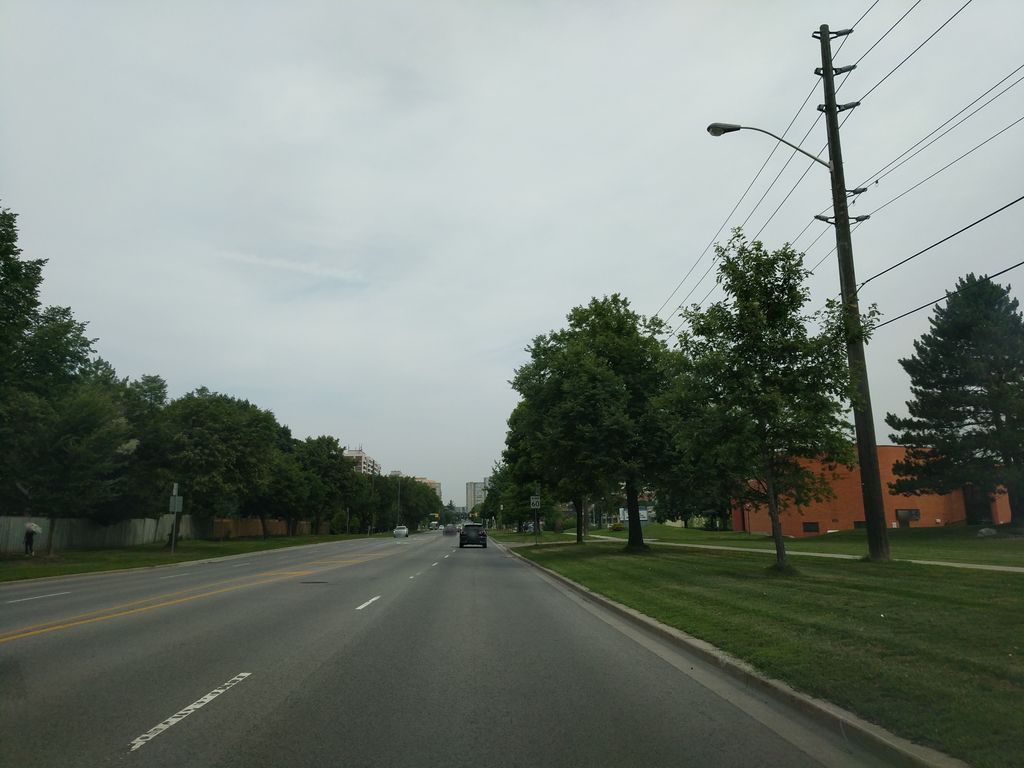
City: toronto